Question: I am working with QML to try to display an image. I have the following code:
'''
Rectangle {
id: border
anchors {
top: parent.top;
topMargin: vpx(20);
right: parent.right;
}
color: "black"
z: 6
width: 500
height: 750
Image {
id: picture
width: parent.width
height: parent.height
transformOrigin: Item.Center
rotation: (implicitWidth/implicitHeight > 1.3) ? 270 : 0
anchors.fill: border
fillMode: Image.PreserveAspectFit
source: ".../pic.png"
}
'''
If rotation is set to 0, it scales correctly to fill the rectangle. If rotation is set to 270, it doesn't fill the rectangle - it rotates correctly, but it is well within the rectangle in both directions. It should have scaled up more.
Why is this happening?
EDIT: The code above has been edited. All of the above code is within a larger rectangle. The purpose of this code is to rotate images 90 degrees when they have a width > height. When rotation is set to 0 (i.e. height > width and no rotation needed), the picture displays as the first case below. When set to 270 (i.e. width > height, rotation needed), the picture displays as the second case below. I would like it to be comparable to the first picture, which fills the width, as I understand "fillMode: Image.PreserveAspectFit" should work.
black is rectangle, red is the image.

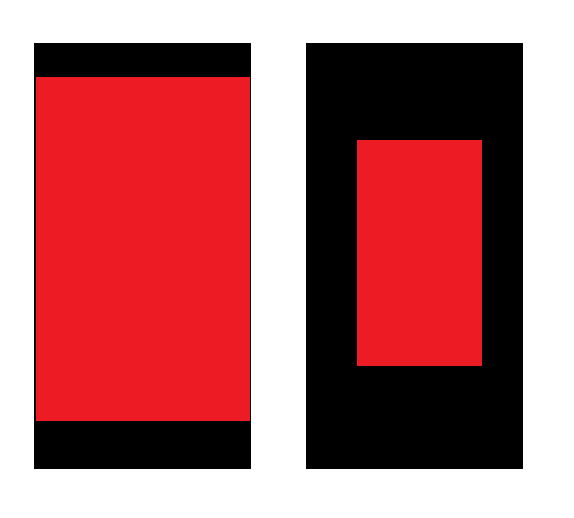
Answer: It is kind of tricky, but you can try this way:
'''
Rectangle {
id: border
anchors {
top: parent.top;
right: parent.right;
}
color: "black"
z: 6
width: 500
height: 750
Item {
id: pictureItem
transformOrigin: Item.Center
rotation: (picture.implicitWidth/picture.implicitHeight > 1.3) ? 270 : 0
anchors.centerIn: parent
width: rotation == 270 ? parent.height : parent.width
height: rotation == 270 ? parent.width : parent.height
Image {
id: picture
anchors.fill: parent
fillMode: Image.PreserveAspectFit
source: ".../pic.png"
}
}
}
'''
I have prepared two test images:
<URL>
<URL>
And this is what I get with above chunk of code:
<URL>